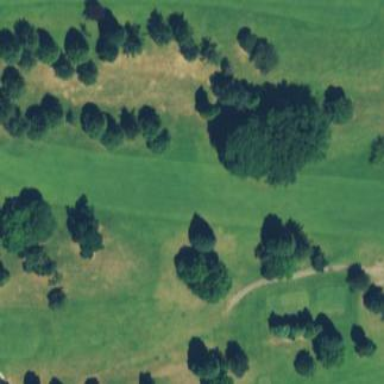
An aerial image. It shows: Well-manicured mown grass area used as golf fairway.